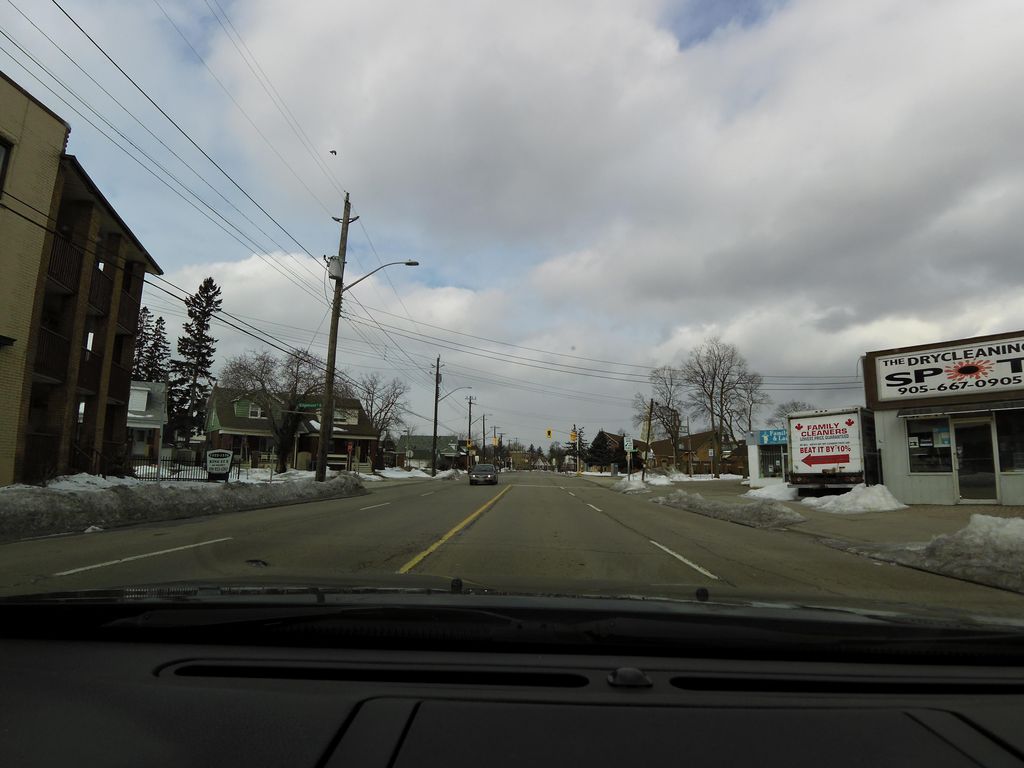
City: hamilton